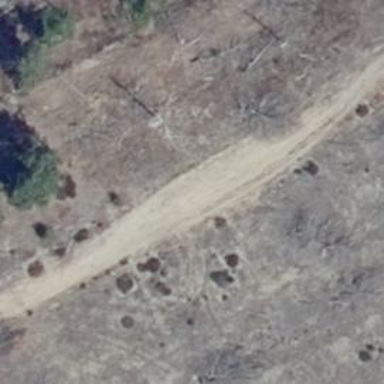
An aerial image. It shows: Sandy track road with grade 4 track type.